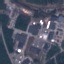
Label: Industrial